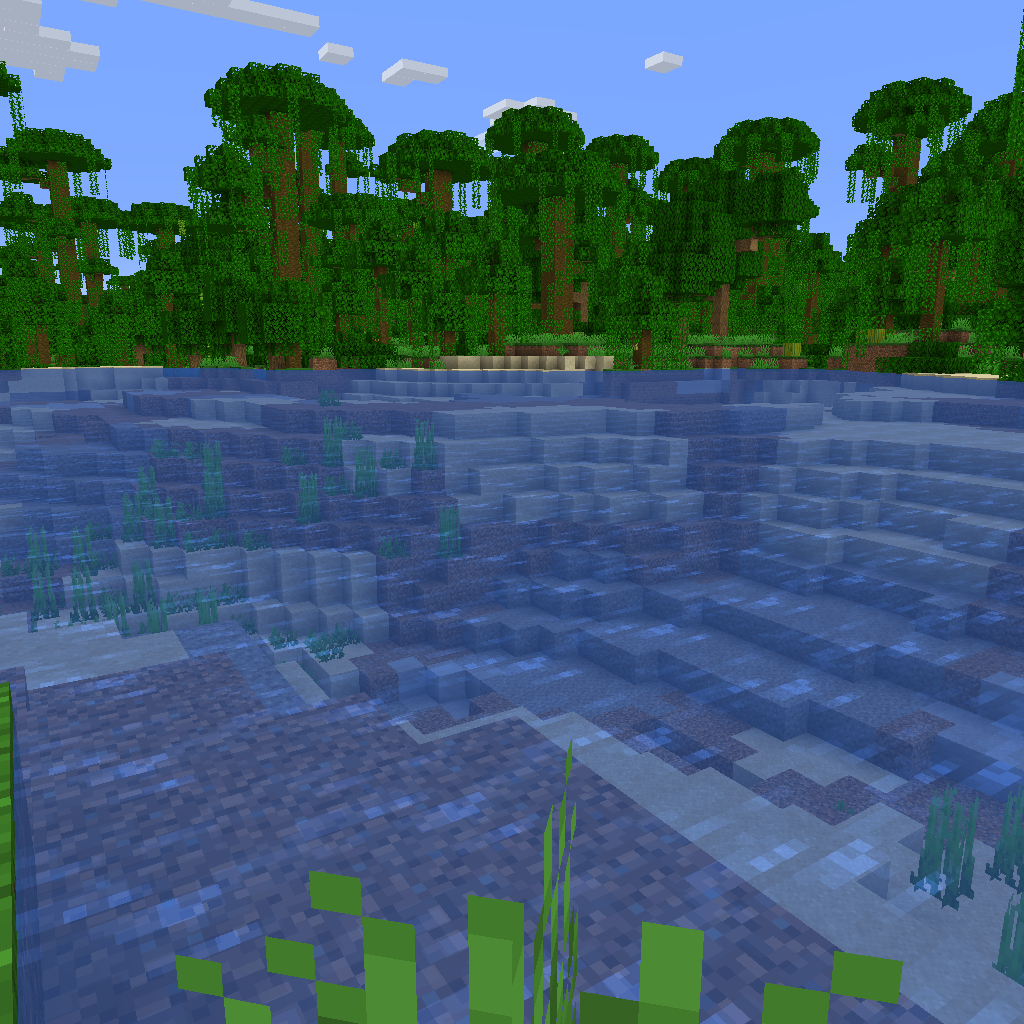
river with forest in background